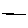
Label: line